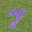
Label: 7